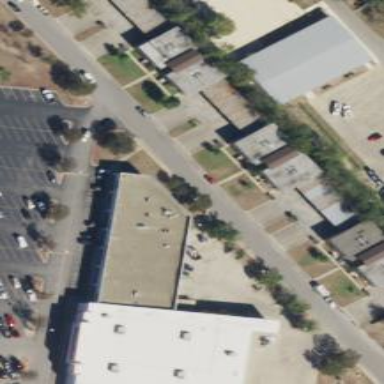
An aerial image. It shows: Healthcare clinic.